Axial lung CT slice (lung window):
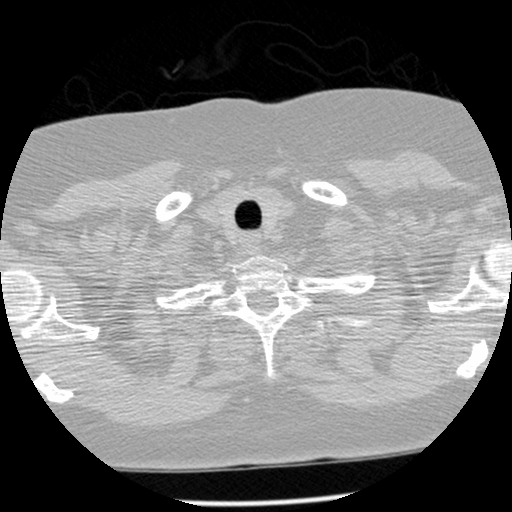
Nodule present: no